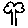
Label: tree